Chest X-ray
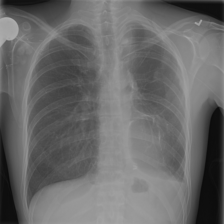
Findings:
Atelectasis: negative
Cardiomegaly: negative
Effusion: positive
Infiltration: negative
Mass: negative
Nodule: negative
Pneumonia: negative
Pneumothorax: negative
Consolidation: negative
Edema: negative
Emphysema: negative
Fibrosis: negative
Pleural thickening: negative
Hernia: negative